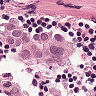
Metastatic tissue present: yes